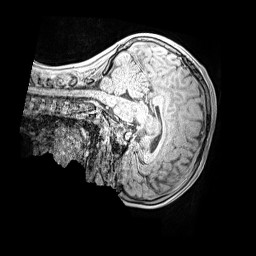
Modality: MP2RAGE
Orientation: sagittal
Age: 13
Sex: male
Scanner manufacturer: siemens
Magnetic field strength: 3 T
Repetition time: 4 s
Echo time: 0.00299 s